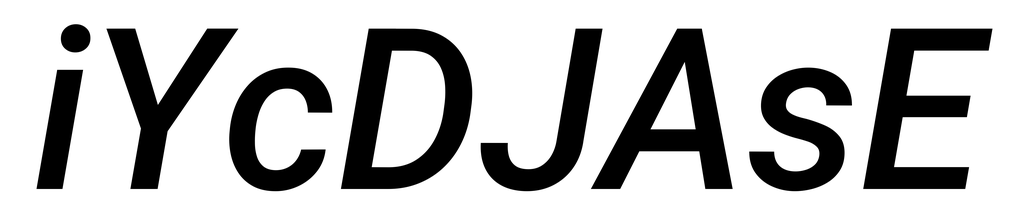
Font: Roboto-Italic_Medium_Italic